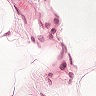
Metastatic tissue present: no